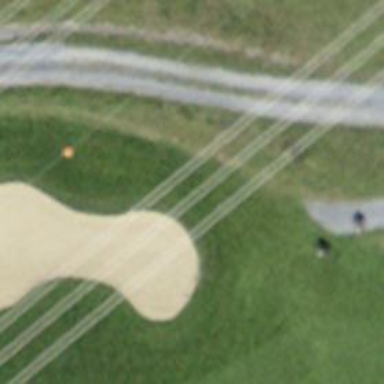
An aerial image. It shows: Golf bunker filled with sandy terrain.